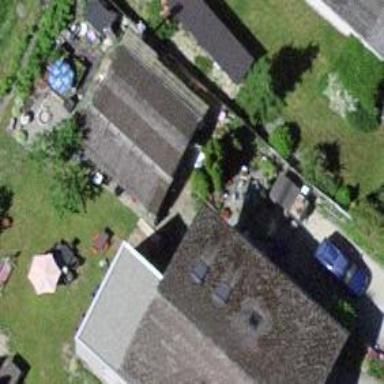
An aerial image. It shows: Shed building.